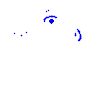
Particle: proton